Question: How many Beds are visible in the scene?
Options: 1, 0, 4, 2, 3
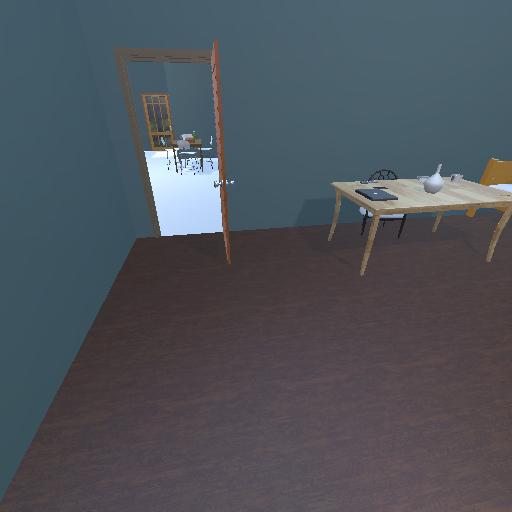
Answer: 1